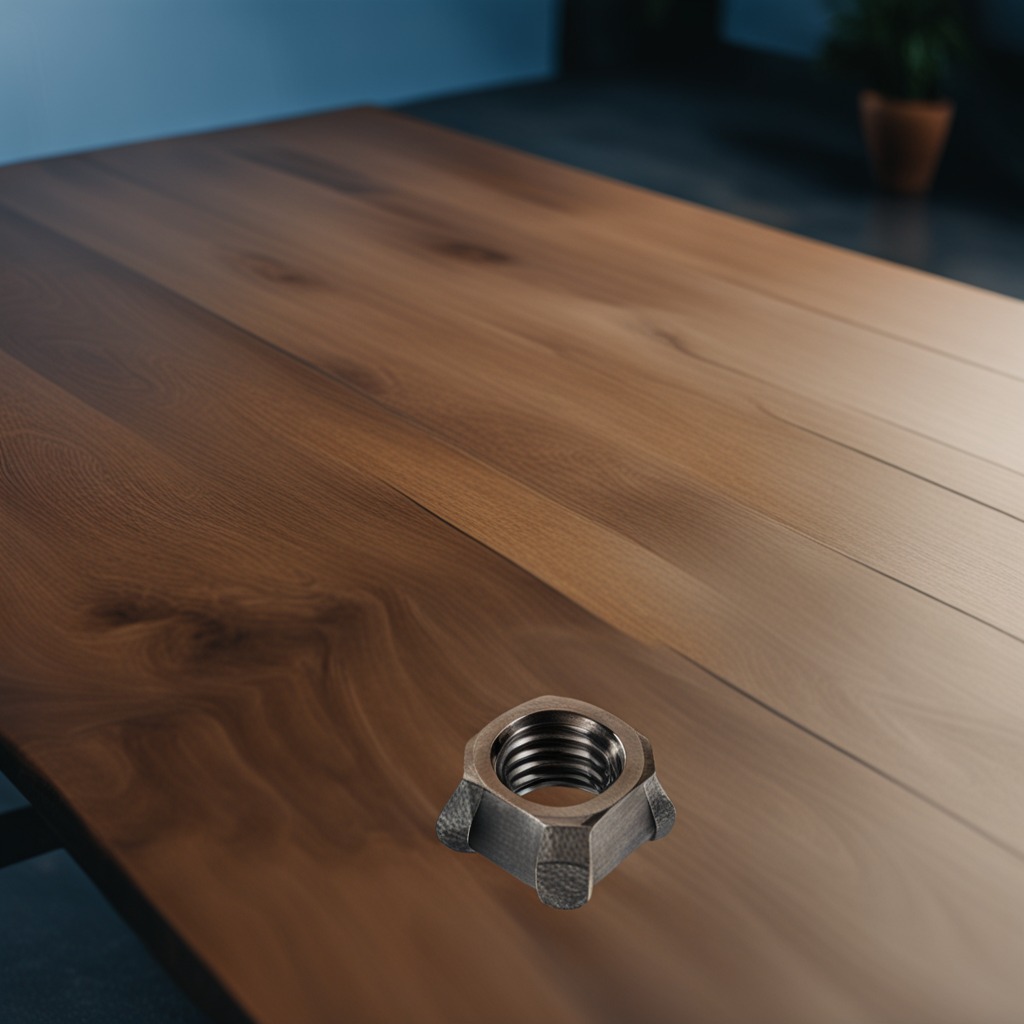
A metal nut is lying on a table with faint burn marks in a small garage at twilight.